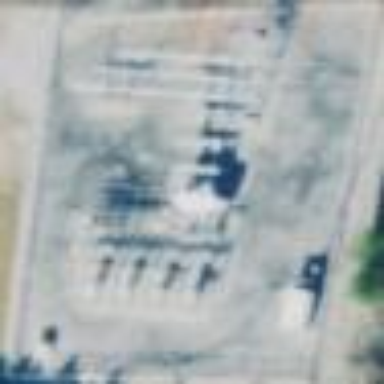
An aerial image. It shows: Distribution substation surrounded by fence.